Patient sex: M
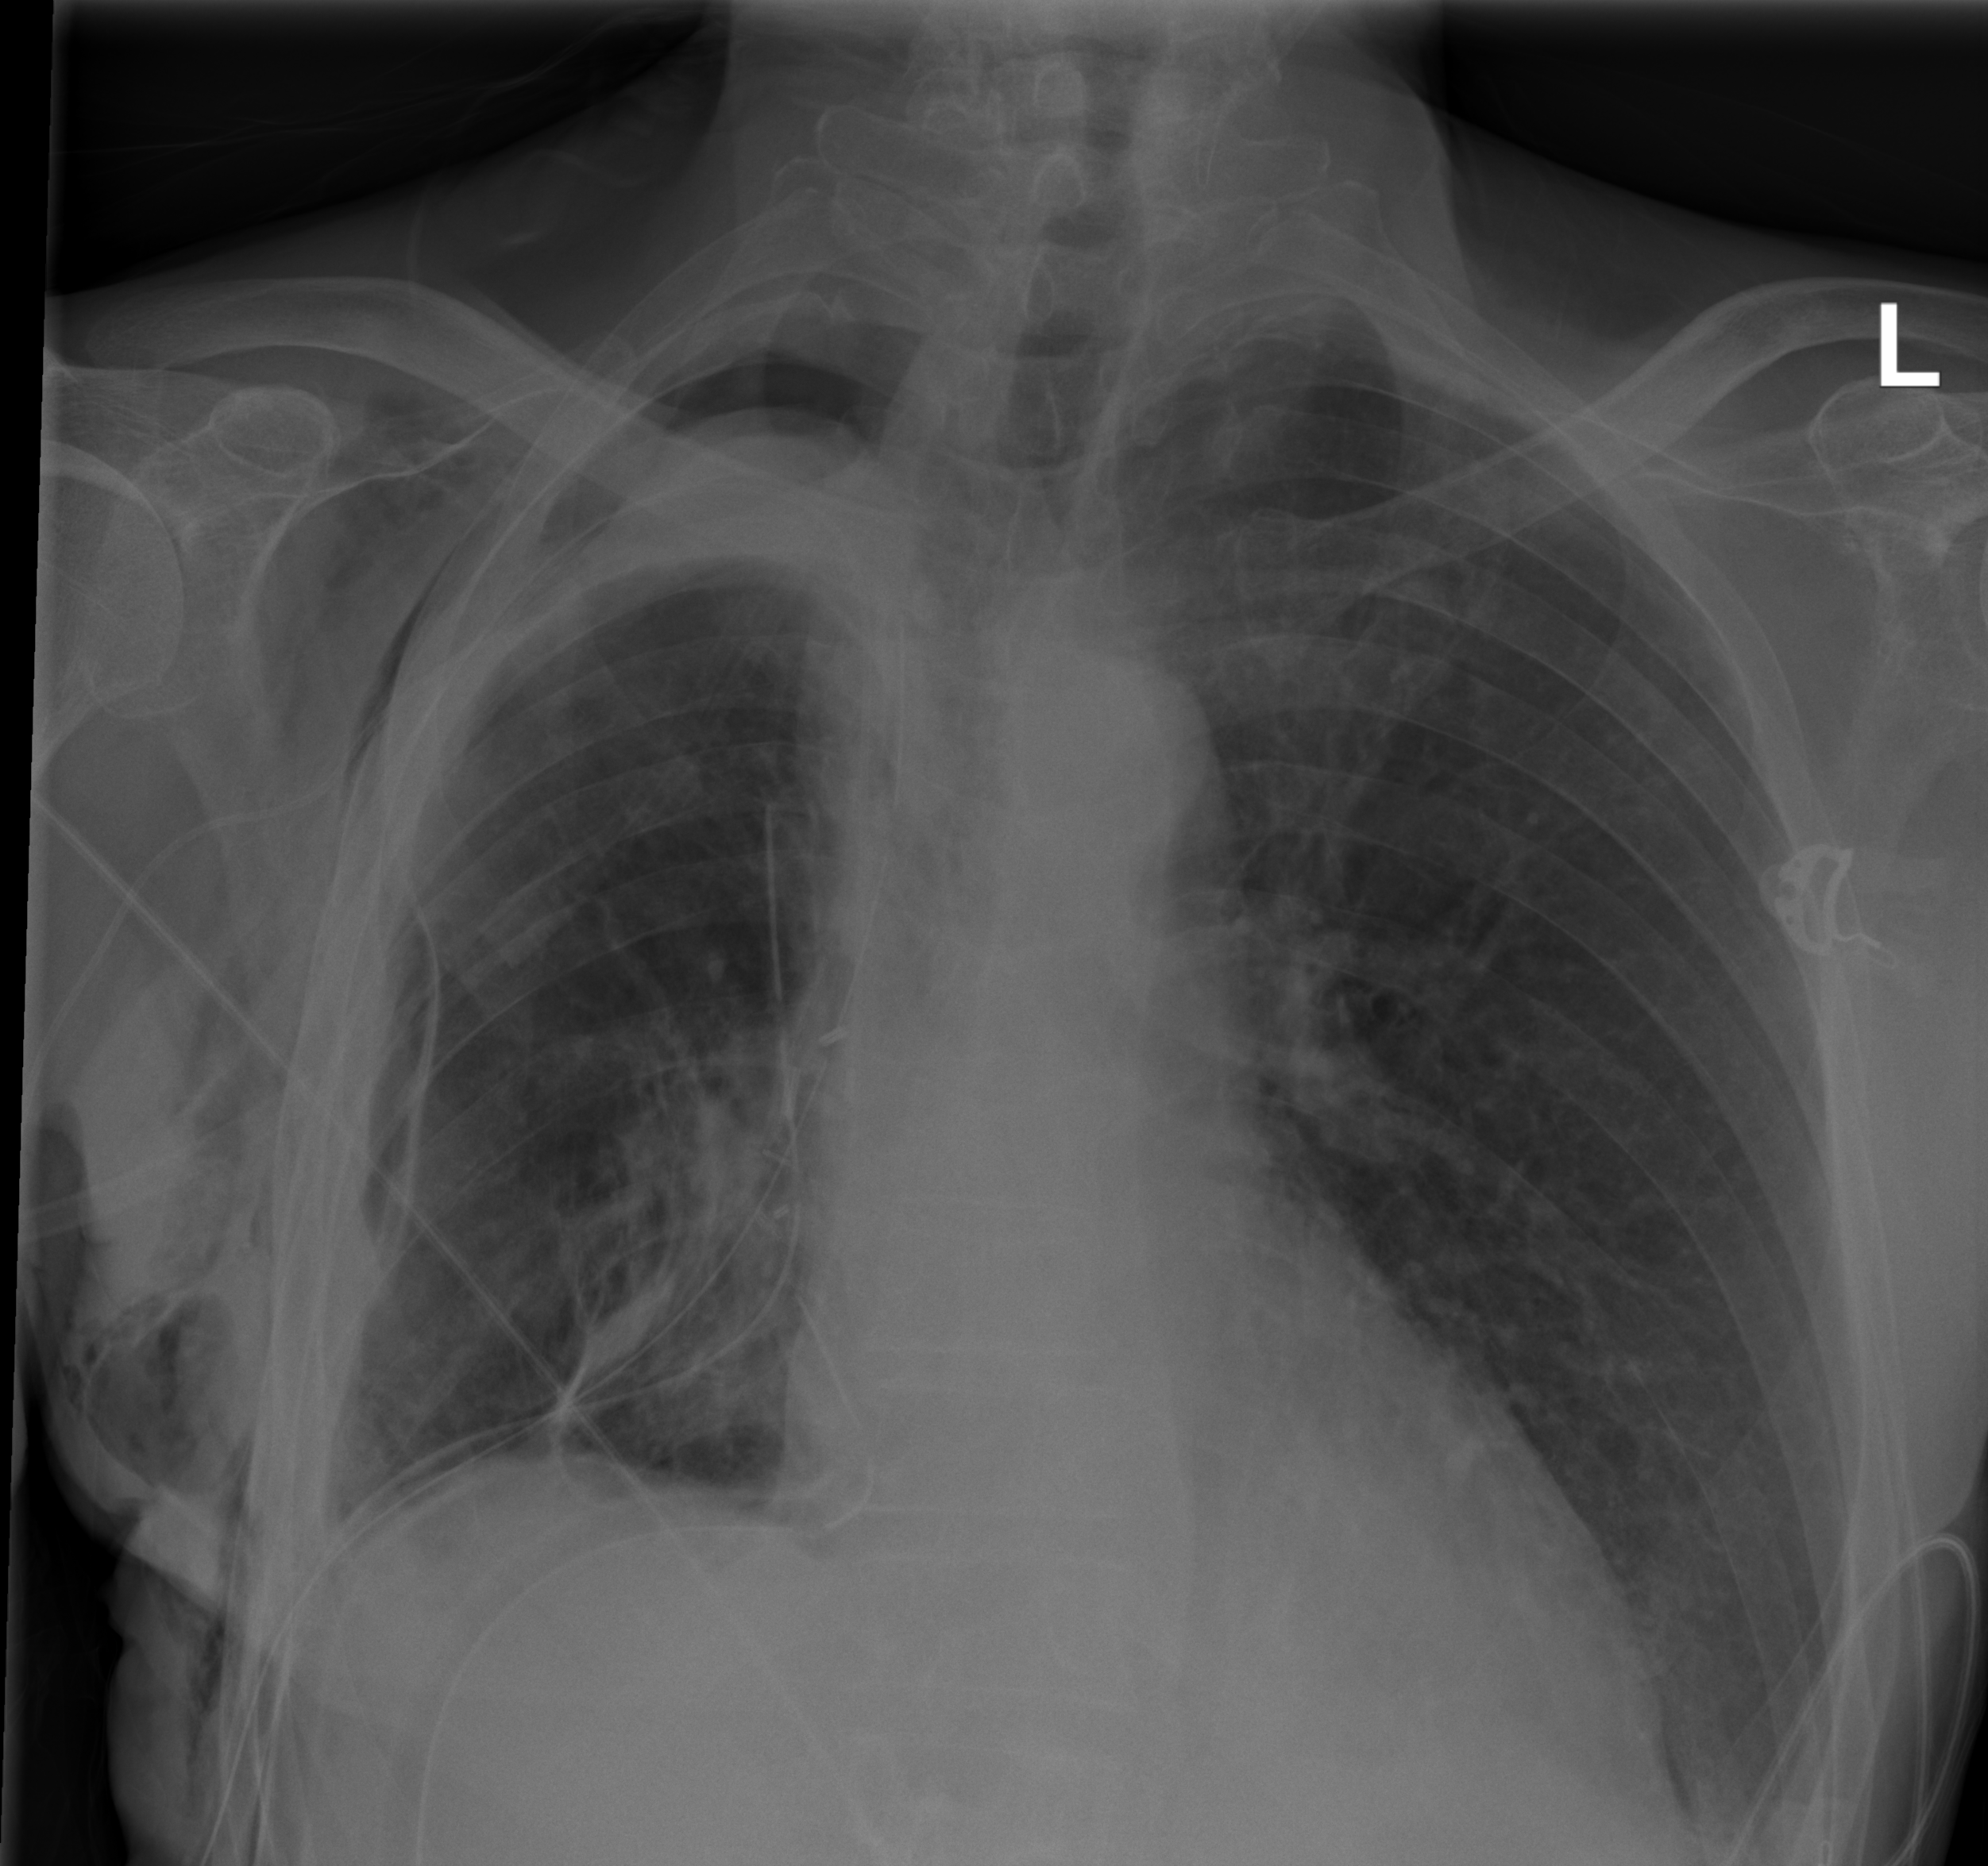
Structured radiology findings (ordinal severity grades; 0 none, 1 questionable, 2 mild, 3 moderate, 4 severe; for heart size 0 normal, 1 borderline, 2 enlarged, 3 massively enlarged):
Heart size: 0
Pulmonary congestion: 0
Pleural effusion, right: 0
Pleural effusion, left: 0
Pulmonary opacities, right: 0
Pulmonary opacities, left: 0
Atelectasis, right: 3
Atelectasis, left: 0